Field crop: maize
Growth stage: 2
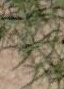
Species: salsola